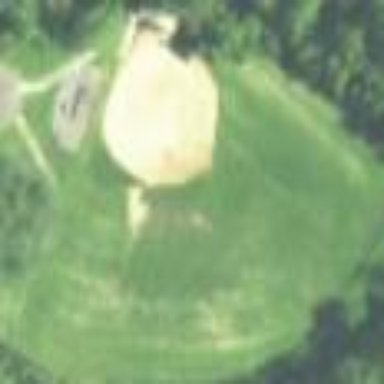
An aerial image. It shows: Baseball pitch for leisure land.